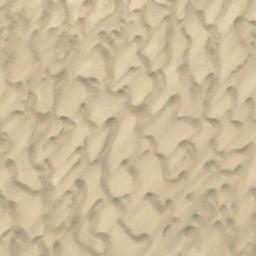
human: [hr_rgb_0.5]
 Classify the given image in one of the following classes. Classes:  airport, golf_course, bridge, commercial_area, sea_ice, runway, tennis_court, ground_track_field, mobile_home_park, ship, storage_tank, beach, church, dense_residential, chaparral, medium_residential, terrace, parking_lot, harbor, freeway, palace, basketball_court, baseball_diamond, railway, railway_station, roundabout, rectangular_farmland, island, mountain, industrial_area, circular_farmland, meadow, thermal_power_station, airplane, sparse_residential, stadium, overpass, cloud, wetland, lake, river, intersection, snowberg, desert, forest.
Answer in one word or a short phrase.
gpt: desert